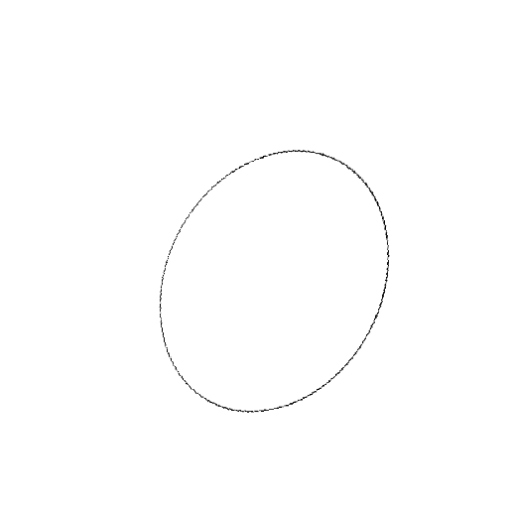
Crossing number: 0